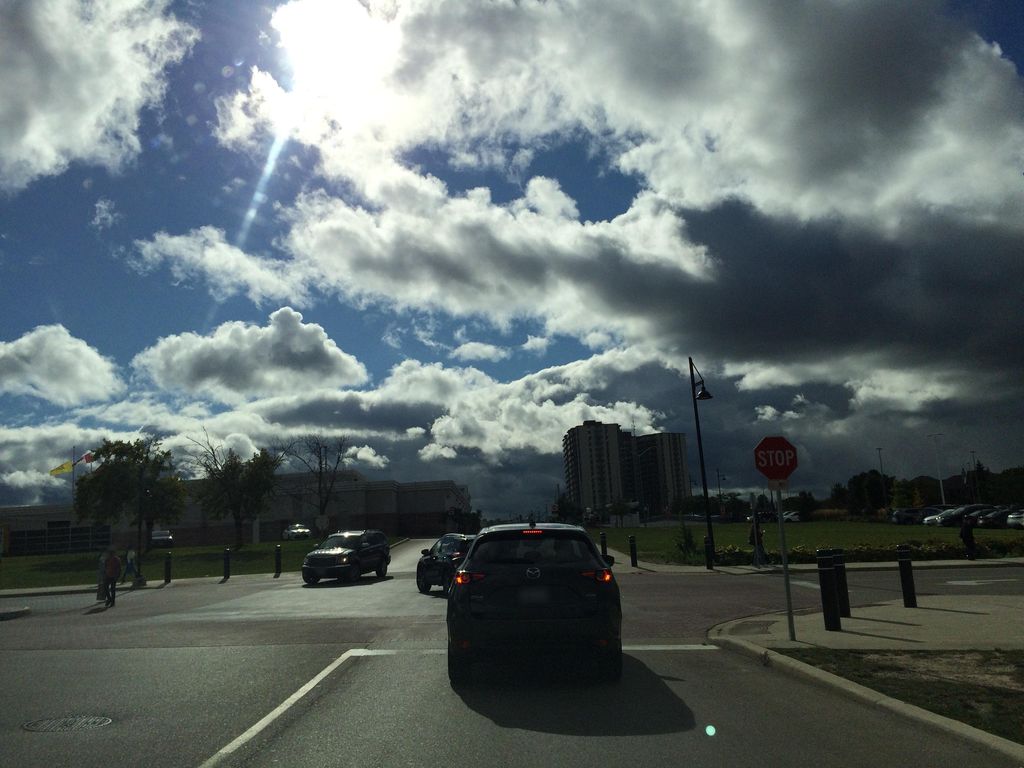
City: kitchener-waterloo